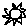
Label: sun